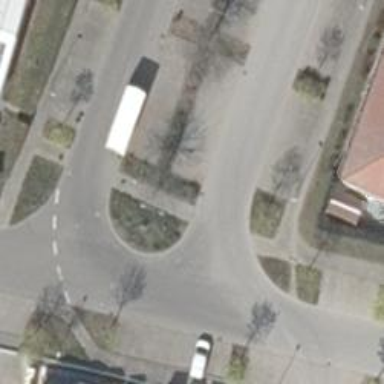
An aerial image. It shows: Unmarked crossing with pedestrian island.